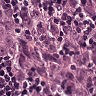
Metastatic tissue present: yes